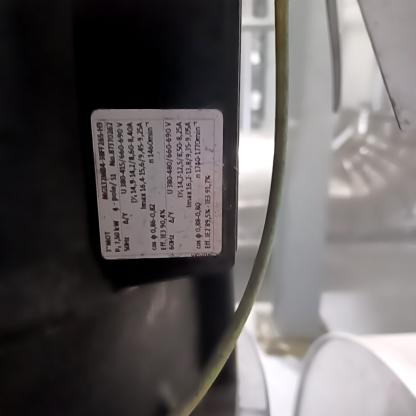
Klasa: tabliczka-znamionowa